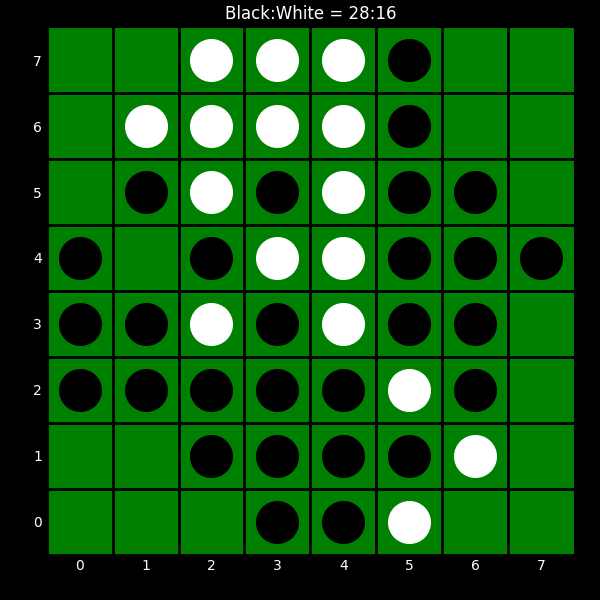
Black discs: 28
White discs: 16